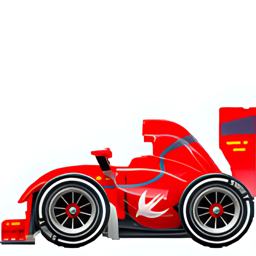
Name: racing car
Emoji: 🏎
Group: Travel & Places
Sub-group: transport-ground